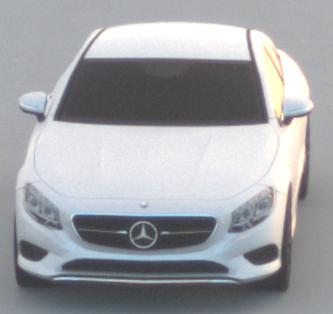
Make: Mercedes-Benz
Model: S 400 Coupé
Detailed model: S-Class (217) Coupé
Model produced from: 2015/10
Model produced until: 2017/09
Doors: 2
Color: white
Road condition: dry road
Daytime: sunrise or sunset
Contrast: low contrast